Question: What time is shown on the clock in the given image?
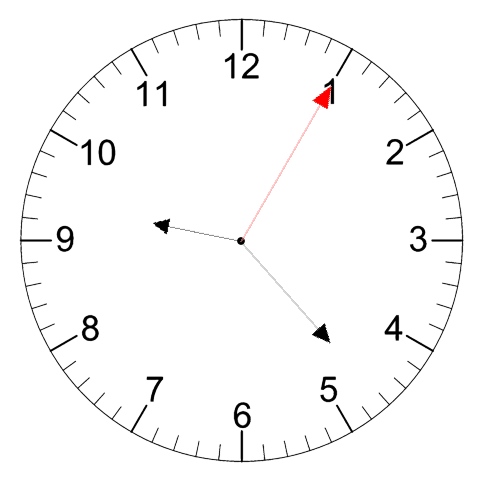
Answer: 09:23:05